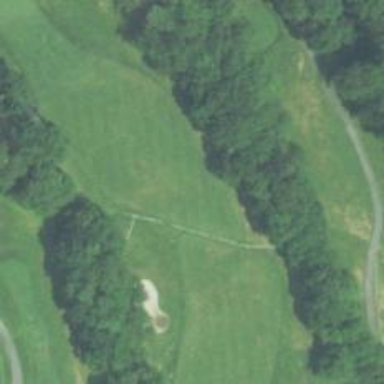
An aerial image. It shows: View of golf hole.